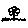
Label: flower